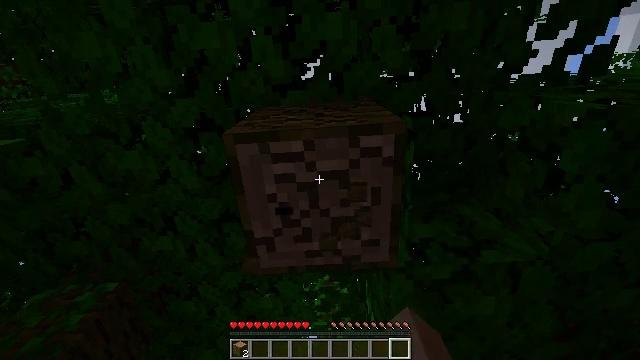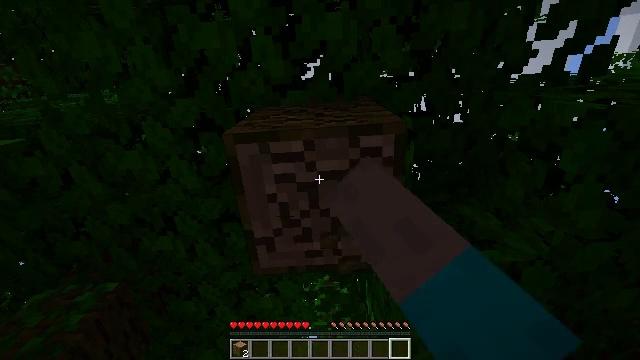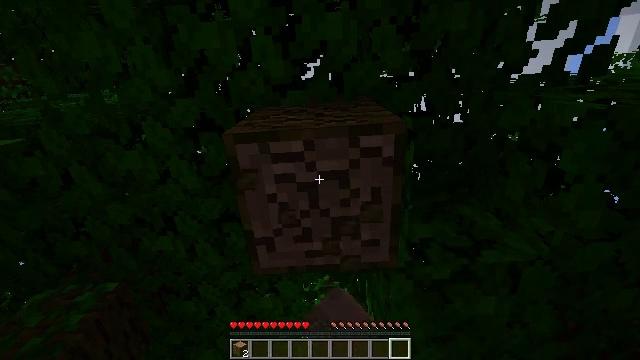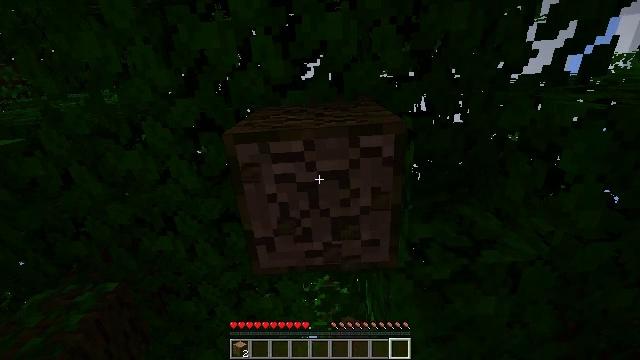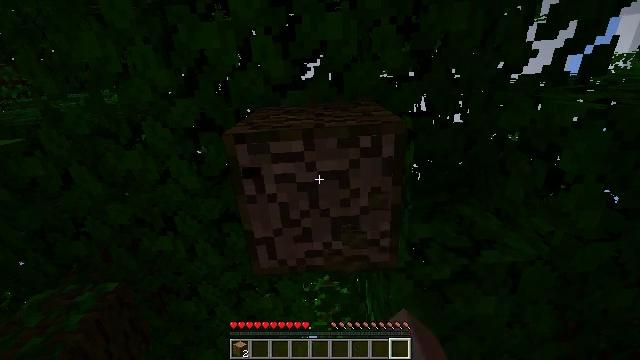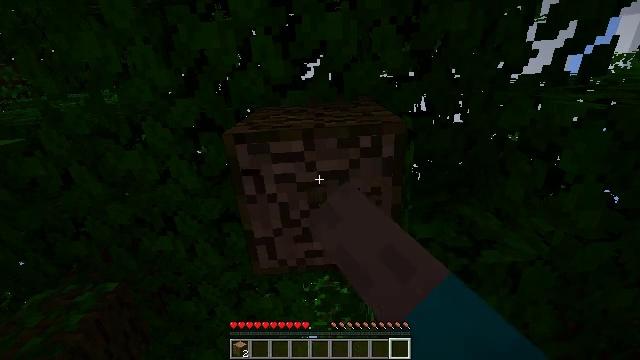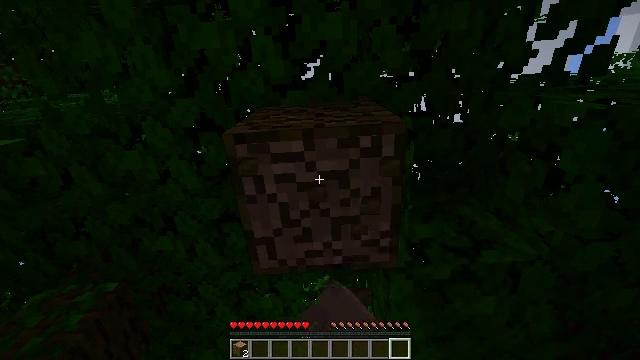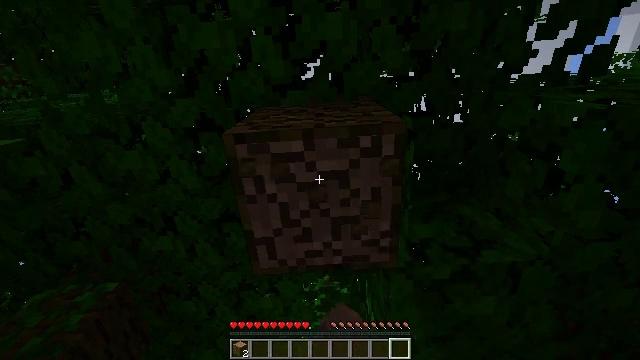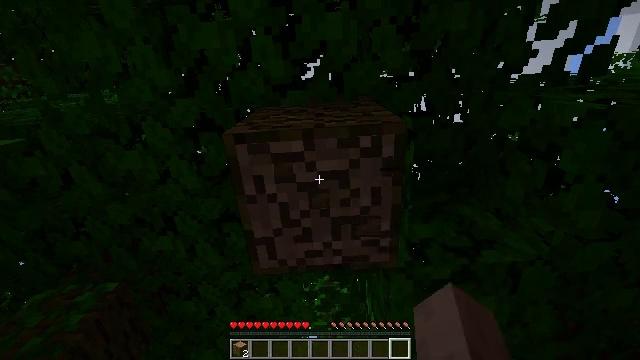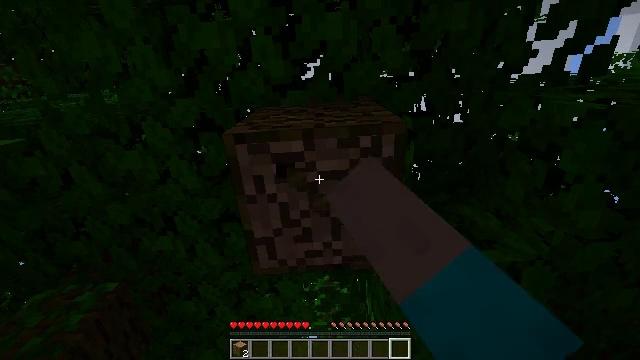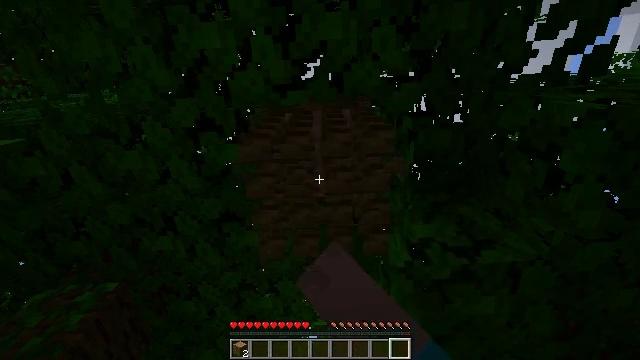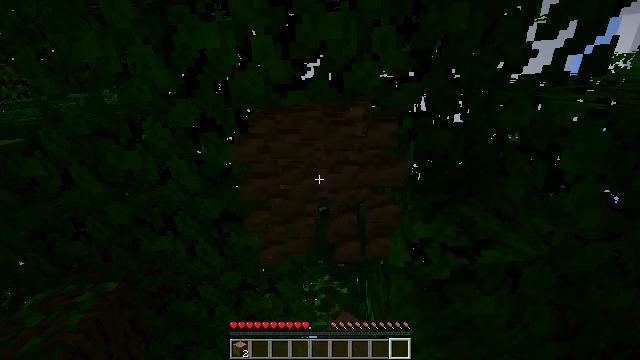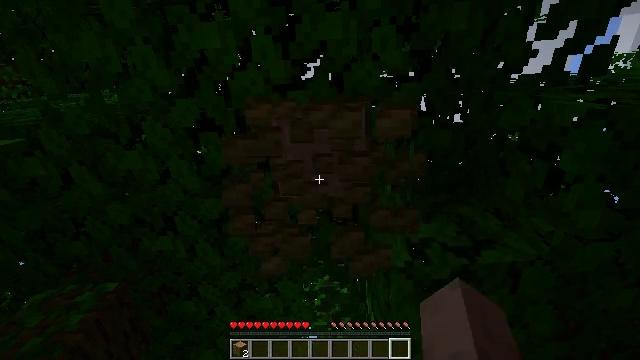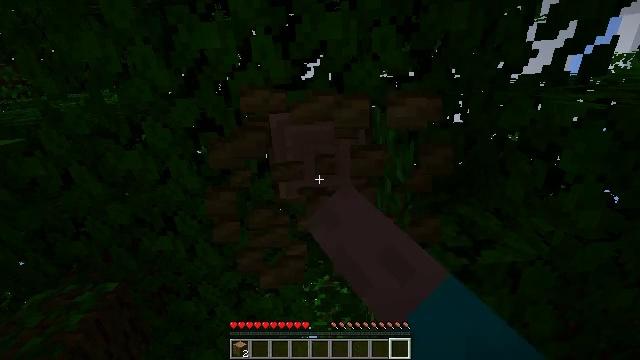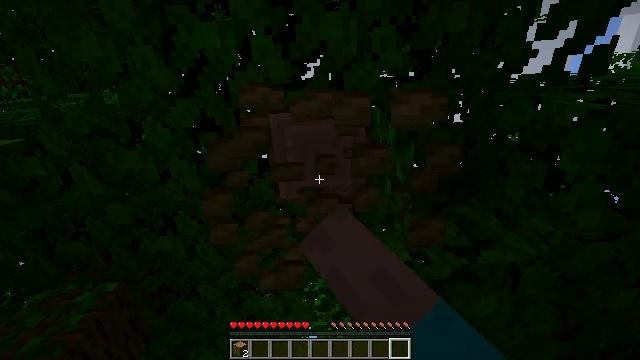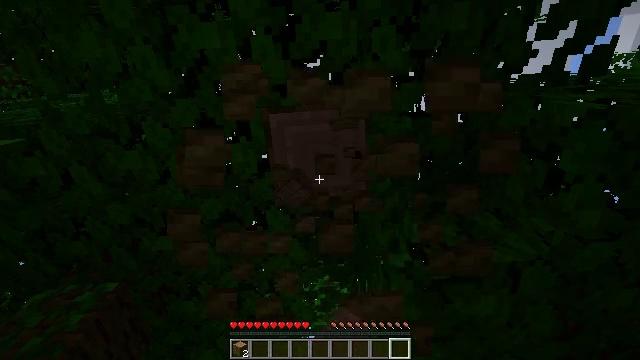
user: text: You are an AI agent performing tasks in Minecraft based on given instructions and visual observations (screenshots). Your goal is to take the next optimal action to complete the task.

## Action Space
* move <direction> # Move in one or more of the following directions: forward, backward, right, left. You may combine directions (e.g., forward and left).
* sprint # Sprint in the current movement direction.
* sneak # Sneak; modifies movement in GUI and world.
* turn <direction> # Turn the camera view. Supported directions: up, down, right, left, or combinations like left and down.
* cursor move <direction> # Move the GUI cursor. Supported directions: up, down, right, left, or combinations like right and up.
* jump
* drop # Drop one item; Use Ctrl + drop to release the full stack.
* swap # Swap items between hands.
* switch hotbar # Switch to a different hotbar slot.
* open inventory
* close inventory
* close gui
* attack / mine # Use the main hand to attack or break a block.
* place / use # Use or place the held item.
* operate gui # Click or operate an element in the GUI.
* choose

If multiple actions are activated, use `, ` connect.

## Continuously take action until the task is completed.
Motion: motion action
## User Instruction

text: Use an axe to chop the jungle log.
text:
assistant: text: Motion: attack / mine
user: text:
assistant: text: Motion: attack / mine
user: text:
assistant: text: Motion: attack / mine
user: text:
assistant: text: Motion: attack / mine
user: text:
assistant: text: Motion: attack / mine
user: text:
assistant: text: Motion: attack / mine
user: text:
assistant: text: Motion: attack / mine
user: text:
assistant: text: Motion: attack / mine
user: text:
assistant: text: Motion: attack / mine
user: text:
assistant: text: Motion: attack / mine
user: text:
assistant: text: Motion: attack / mine
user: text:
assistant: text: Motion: attack / mine
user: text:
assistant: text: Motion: attack / mine
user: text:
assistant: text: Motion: attack / mine
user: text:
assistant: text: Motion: attack / mine
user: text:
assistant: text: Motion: attack / mine
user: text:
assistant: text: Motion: attack / mine
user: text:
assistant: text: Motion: attack / mine
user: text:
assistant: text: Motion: attack / mine
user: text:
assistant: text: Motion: attack / mine
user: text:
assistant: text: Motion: attack / mine
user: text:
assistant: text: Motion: attack / mine
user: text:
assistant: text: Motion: attack / mine
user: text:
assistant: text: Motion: attack / mine
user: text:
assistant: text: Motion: attack / mine
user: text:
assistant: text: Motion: attack / mine
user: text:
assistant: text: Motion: attack / mine
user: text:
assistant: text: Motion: attack / mine
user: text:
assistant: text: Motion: attack / mine
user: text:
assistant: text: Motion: attack / mine